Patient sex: F
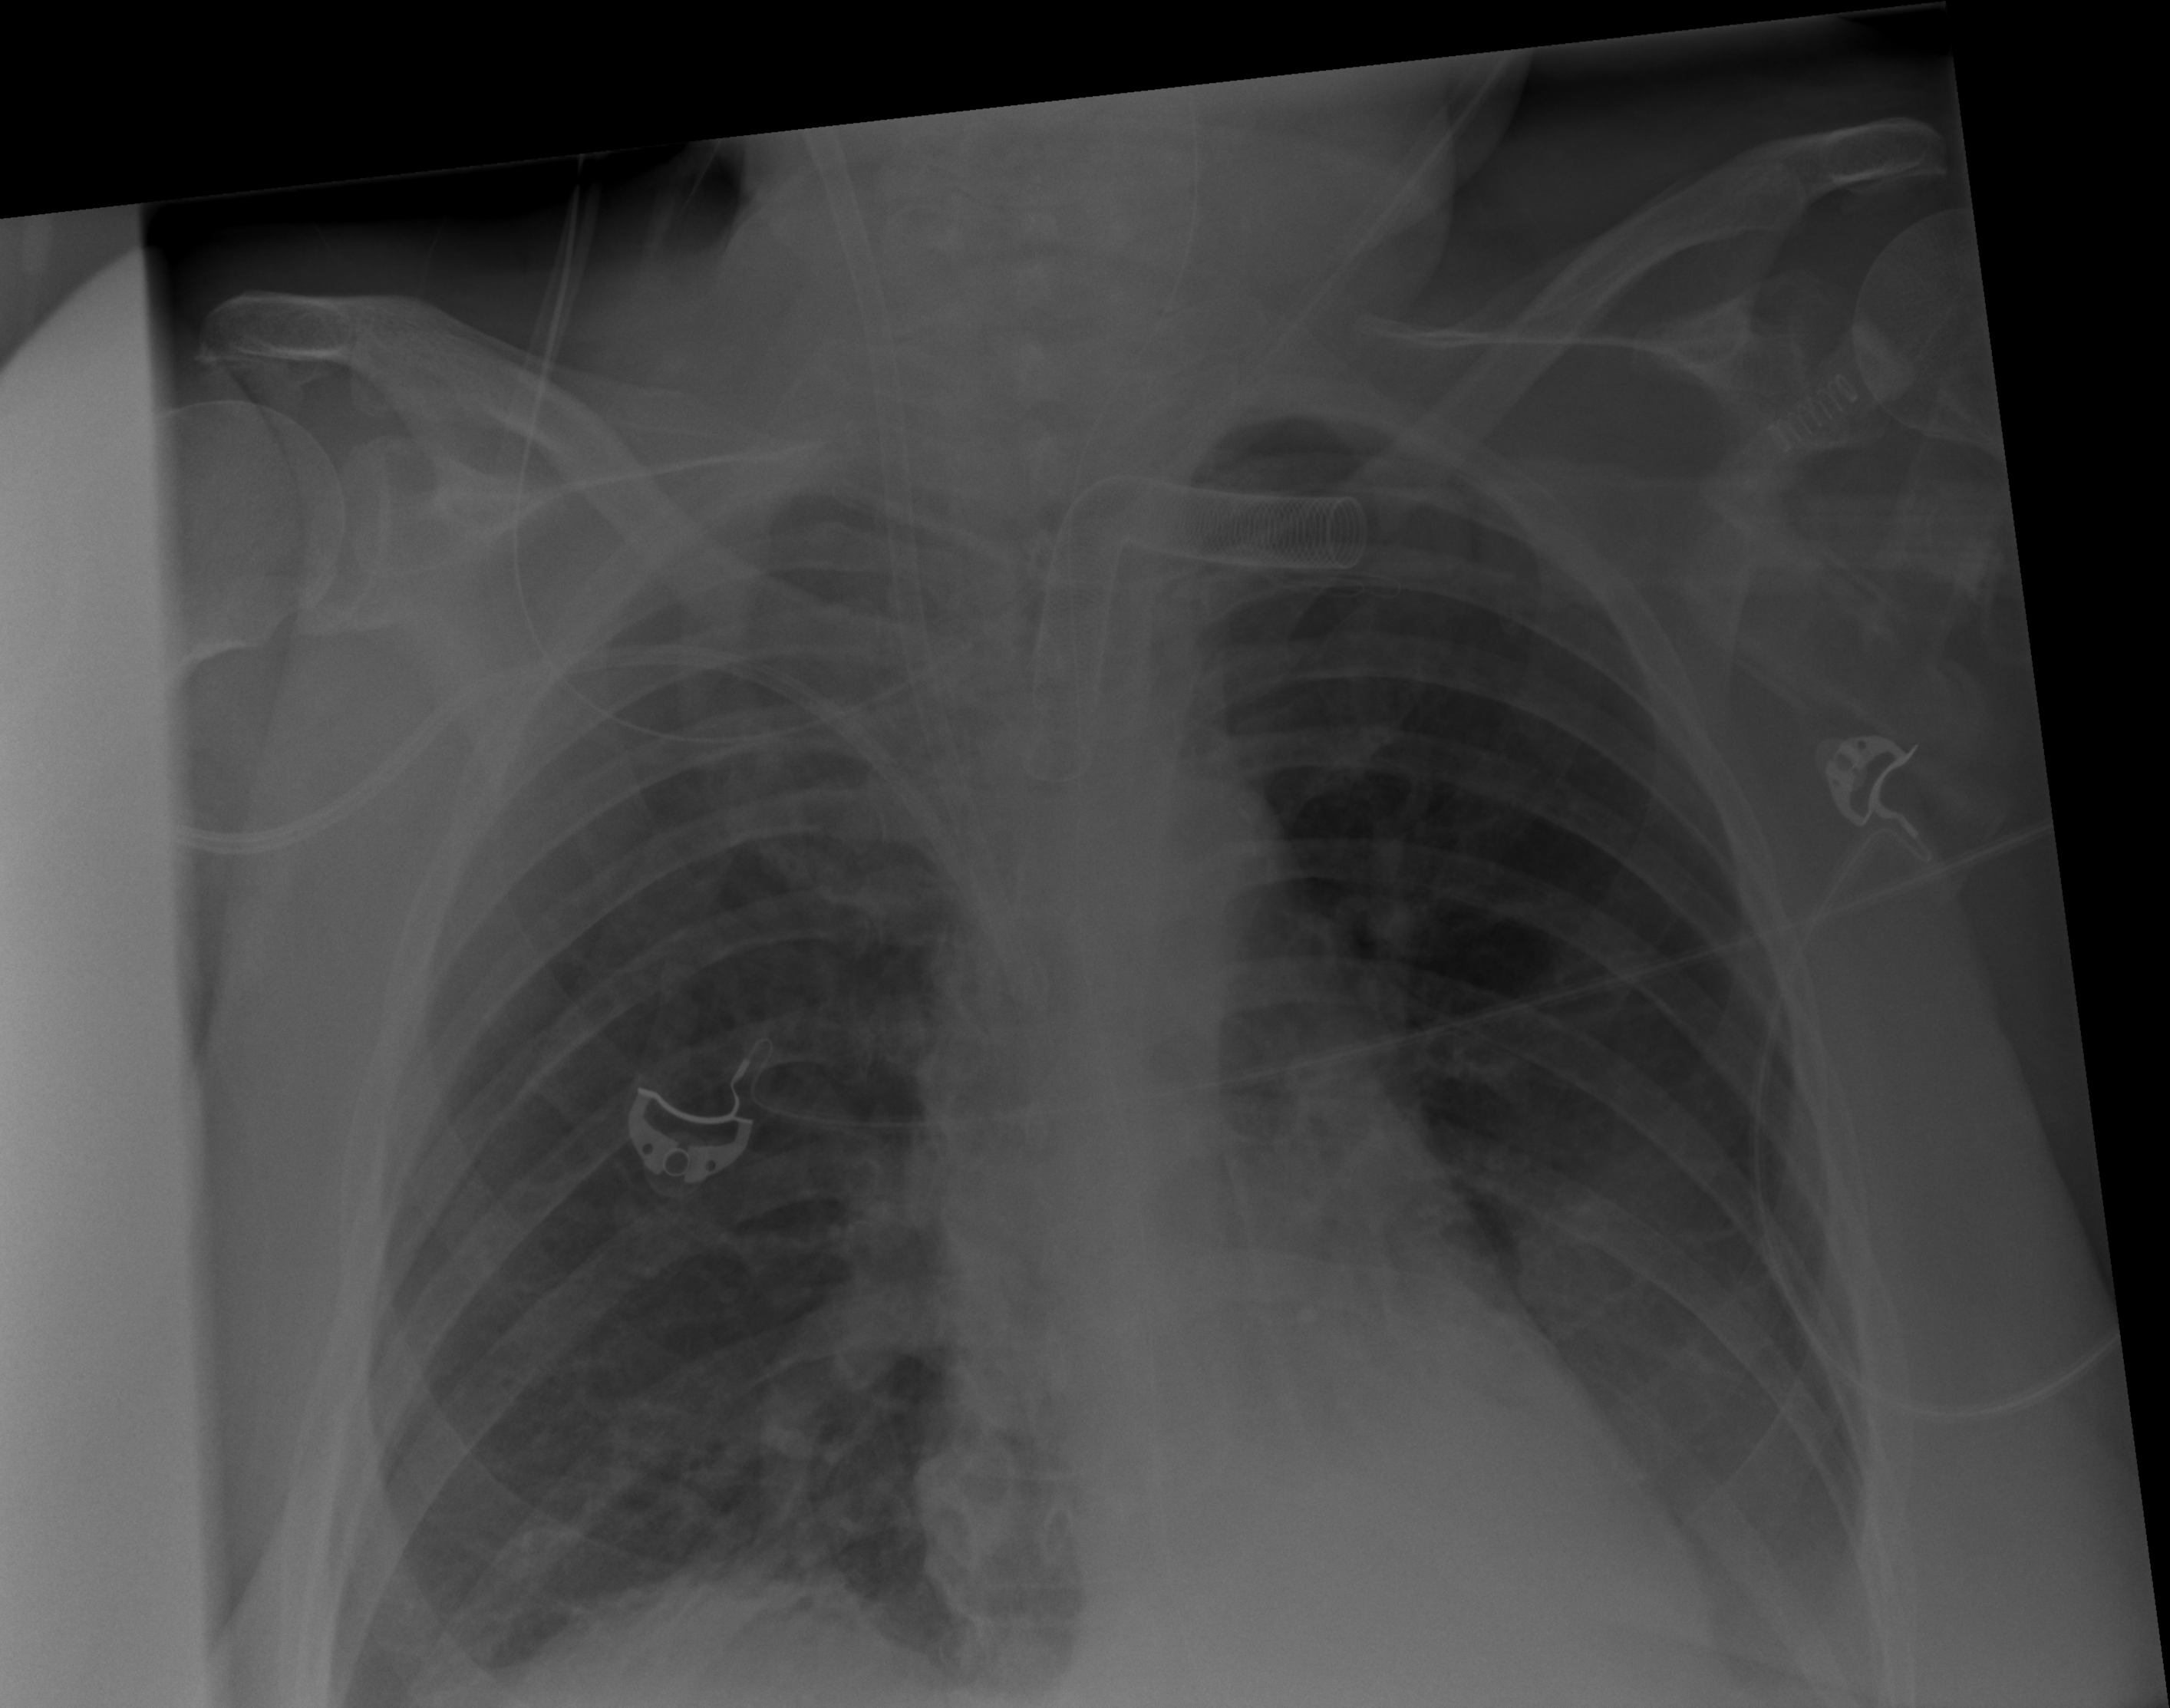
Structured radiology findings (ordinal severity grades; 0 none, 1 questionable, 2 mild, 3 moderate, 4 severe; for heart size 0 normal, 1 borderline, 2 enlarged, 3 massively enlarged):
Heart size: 0
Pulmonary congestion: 0
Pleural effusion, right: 2
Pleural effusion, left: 3
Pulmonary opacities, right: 0
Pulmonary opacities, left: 0
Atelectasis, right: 2
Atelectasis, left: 2